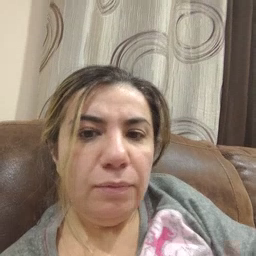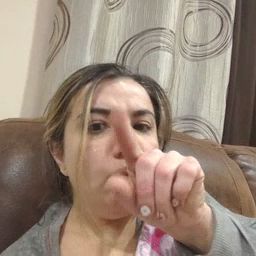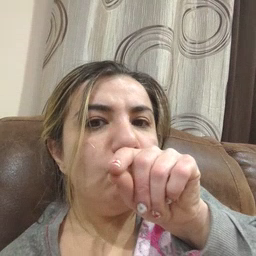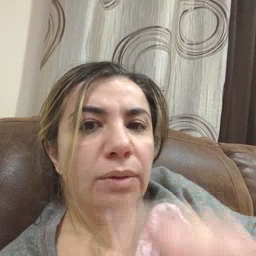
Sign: bird